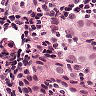
Metastatic tissue present: yes